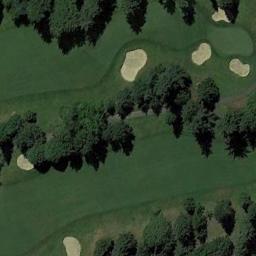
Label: golf_course